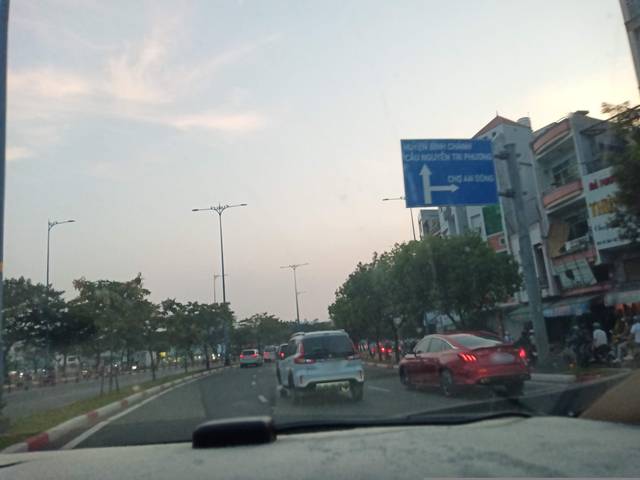
Region: Vietnam
Coordinates: 10.75, 106.676